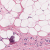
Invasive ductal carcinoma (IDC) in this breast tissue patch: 1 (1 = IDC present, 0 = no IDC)